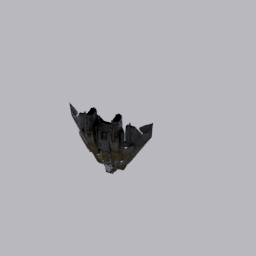
Label: mechanical